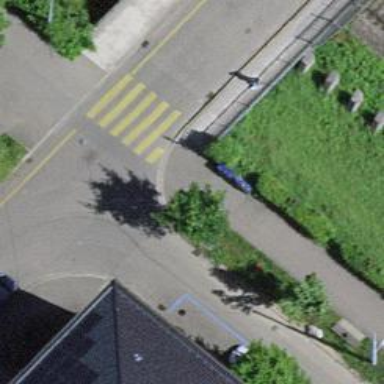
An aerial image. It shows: Sidewalk.